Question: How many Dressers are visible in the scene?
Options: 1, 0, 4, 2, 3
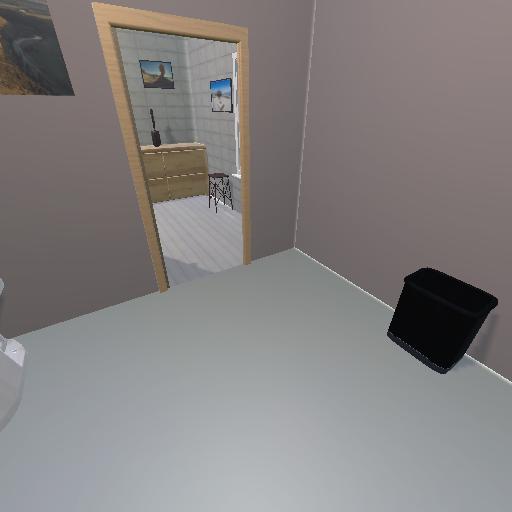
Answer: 1